Question:
Can anyone explain how best to emulate the behaviour the "accessory view" () in iOS 5's Messages.app displays, in that I want a view that gives the impression it's fixed to the top of the keyboard, but which remains on screen when the keyboard is dismissed.
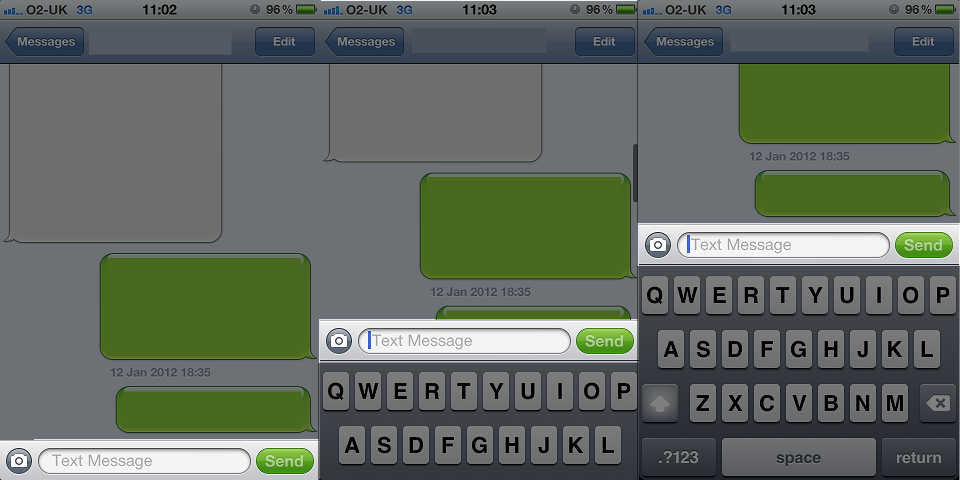
Answer: It's probably a separate view that gets re-positioned using an animation that has the same duration as the keyboard animation.
Try observing the UIKeyboardWillShowNotification and UIKeyboardWillHideNotification and in your handlers get the keyboard's animation duration and frame and start your own animation to re-position the view so that it will appear to move along with the keyboard. Some similar code I use is below:
'''
- (void)registerKeyboardNotifications {
// Register for keyboard notifications
[[NSNotificationCenter defaultCenter] addObserver:self
selector:@selector(keyboardWillShow:)
name:UIKeyboardWillShowNotification
object:nil];
[[NSNotificationCenter defaultCenter] addObserver:self
selector:@selector(keyboardWillHide:)
name:UIKeyboardWillHideNotification
object:nil];
}
- (void)unregisterKeyboardNotifications {
[[NSNotificationCenter defaultCenter] removeObserver:self
name:UIKeyboardWillShowNotification
object:nil];
[[NSNotificationCenter defaultCenter] removeObserver:self
name:UIKeyboardWillHideNotification
object:nil];
}
- (void)keyboardWillShow:(NSNotification*)aNotification {
NSDictionary* info = [aNotification userInfo];
CGRect kbFrameBeginFrame = [[info objectForKey:UIKeyboardFrameBeginUserInfoKey] CGRectValue];
CGRect kbFrameEndFrame = [[info objectForKey:UIKeyboardFrameEndUserInfoKey] CGRectValue];
NSTimeInterval animDuration = [[info objectForKey:UIKeyboardAnimationDurationUserInfoKey] doubleValue];
UIViewAnimationCurve animCurve = [[info objectForKey:UIKeyboardAnimationCurveUserInfoKey] intValue];
NSLog(@"
Frame Begin = %@
Frame End = %@
Animation Duration = %f
Animation Curve = %i",
NSStringFromCGRect(kbFrameBeginFrame), NSStringFromCGRect(kbFrameEndFrame), animDuration, animCurve);
_showKeyboard = YES;
[self adjustUIForKeyboard:kbFrameEndFrame.size animDuration:animDuration];
}
- (void)keyboardWillHide:(NSNotification*)aNotification {
NSDictionary* info = [aNotification userInfo];
CGRect kbFrameBeginFrame = [[info objectForKey:UIKeyboardFrameBeginUserInfoKey] CGRectValue];
CGRect kbFrameEndFrame = [[info objectForKey:UIKeyboardFrameEndUserInfoKey] CGRectValue];
NSTimeInterval animDuration = [[info objectForKey:UIKeyboardAnimationDurationUserInfoKey] doubleValue];
UIViewAnimationCurve animCurve = [[info objectForKey:UIKeyboardAnimationCurveUserInfoKey] intValue];
NSLog(@"
Frame Begin = %@
Frame End = %@
Animation Duration = %f
Animation Curve = %i",
NSStringFromCGRect(kbFrameBeginFrame), NSStringFromCGRect(kbFrameEndFrame), animDuration, animCurve);
_showKeyboard = NO;
[self adjustUIForKeyboard:kbFrameEndFrame.size animDuration:animDuration];
}
/**
* Adjust the UI elements so that views are visible when keyboard is visible or hidden
*/
- (void)adjustUIForKeyboard:(CGSize)keyboardSize animDuration:(NSTimeInterval)duration {
[UIView animateWithDuration:duration
animations:^(void) {
// When keyboard is showing we adjust up and vice versa for a hidden keyboard
if (_showKeyboard) {
// Set your view's frame values
} else {
// Set your view's frame values
}
}
completion:NULL];
}
'''